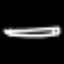
Label: pencil